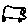
Label: car